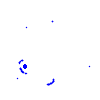
Particle: proton